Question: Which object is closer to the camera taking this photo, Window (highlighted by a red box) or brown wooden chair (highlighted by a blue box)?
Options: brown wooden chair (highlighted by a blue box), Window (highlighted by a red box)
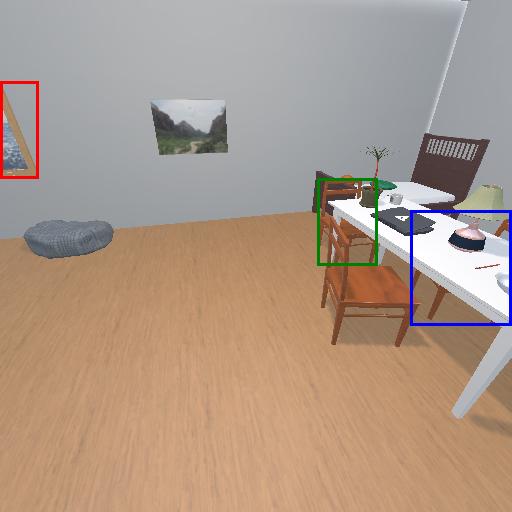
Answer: brown wooden chair (highlighted by a blue box)